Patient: sex F, age 56
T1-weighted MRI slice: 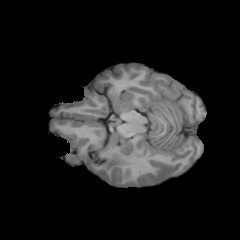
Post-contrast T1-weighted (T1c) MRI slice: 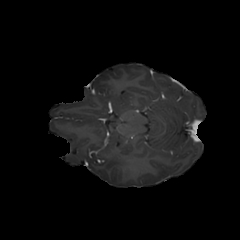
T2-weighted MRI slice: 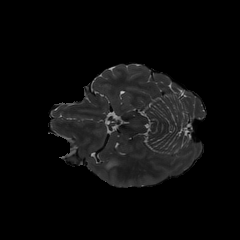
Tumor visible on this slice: yes
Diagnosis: Glioblastoma, IDH-wildtype
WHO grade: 4